Question: I am having trouble with a field that seems to always want to be required despite my best wishes. My 'word_search' text field is always requesting data to be input but I have been trying to make sure the options allow for a blank.
my model is this. You can see the blank=True,Null=True options
'''
class IAV(models.Model):
z_score = models.DecimalField(max_digits = 4,decimal_places=4)
screens = models.IntegerField(default=0)
flu_proteins = models.IntegerField(default = 0)
Key_word = models.TextField(blank=True,null=True)
sess = models.ForeignKey(Sess_IAV,default=None)
'''
my view is this
'''
def new_IAV(request):
if request.method == "POST":
form = IAVForm(request.POST,request.FILES)
if form.is_valid():
sess_ = Sess_IAV.objects.create()
form.save(
for_page=sess_,
z_score = form.cleaned_data("z_score"),
screens = form.cleaned_data("screens"),
flu_proteins = form.cleaned_data("flu_proteins"),
Key_word = form.cleaned_data("key_word"),
)
return redirect(sess_)
else:
print(form.errors)
else:
url=reverse('IAV_home')
return HttpResponseRedirect(url)
'''
My form is this. you can see the required=False attribute.
'''
class IAVForm(forms.models.ModelForm):
z_score = forms.DecimalField(widget=forms.NumberInput(attrs={'class':'form-control','value':'0.0',}))
screens = forms.IntegerField(widget=forms.NumberInput(attrs={'class':'form-control','value':'0',}))
flu_proteins = forms.IntegerField(widget=forms.NumberInput(attrs={'class':'form-control','value':'0',}))
key_word = forms.CharField(widget=forms.Textarea(attrs={'class':'form-control','rows':1,'cols':10,'placeholder':'keword values','required':'False'}))
class Meta:
model=IAV
fields=('z_score','screens','flu_proteins','key_word')
def save(self,for_page,z_score,screens,flu_proteins,key_word):
self.instance.sess = for_page
self.instance.z_score = z_score
self.instance.screens = screens
self.instance.flu_proteins = flu_proteins
self.instance.key_word = key_word
return super().save()
'''
I am not sure how this field is not allowed to be left blank considering the model has the 'blank=True, null=True' options present.
Also the widget says that it isn't reqired.

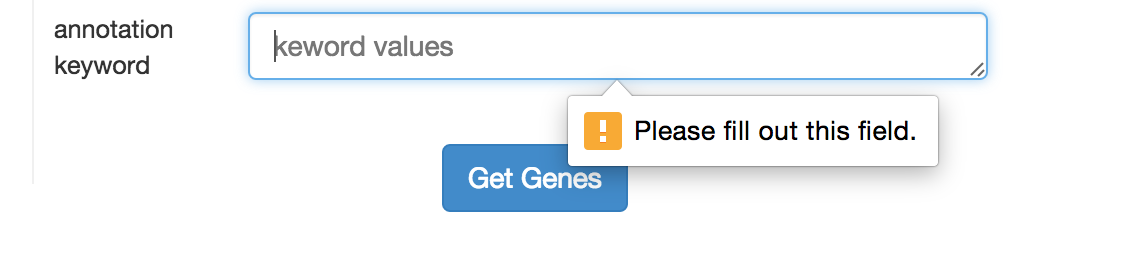
Answer: Try this:
'''
class IAVForm(forms.ModelForm):
z_score = forms.DecimalField(widget=forms.NumberInput(attrs={'class':'form-control','value':'0.0',}))
screens = forms.IntegerField(widget=forms.NumberInput(attrs={'class':'form-control','value':'0',}))
flu_proteins = forms.IntegerField(widget=forms.NumberInput(attrs={'class':'form-control','value':'0',}))
key_word = forms.CharField(required=False, widget=forms.Textarea(attrs={'class':'form-control','rows':1,'cols':10,'placeholder':'keword values'}))
'''
To begin, you can just make the class '(forms.ModelForm).' Additionally, you had 'required=False' inside of quotes and as an attribute. Remove the quotes and put it before the attributes of the widget.
See if that works.